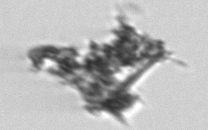
Label: detritus